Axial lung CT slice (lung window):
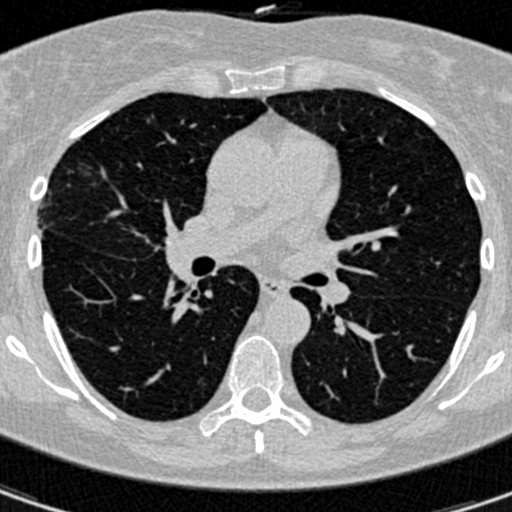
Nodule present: no